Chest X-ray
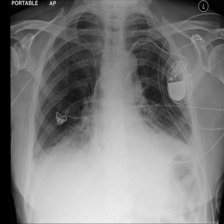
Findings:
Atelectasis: negative
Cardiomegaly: negative
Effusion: negative
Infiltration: negative
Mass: negative
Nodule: negative
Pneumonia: negative
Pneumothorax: negative
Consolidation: positive
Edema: negative
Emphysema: negative
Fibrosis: negative
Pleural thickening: negative
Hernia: negative